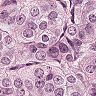
Metastatic tissue present: yes